Field crop: maize
Growth stage: 1
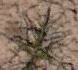
Species: salsola